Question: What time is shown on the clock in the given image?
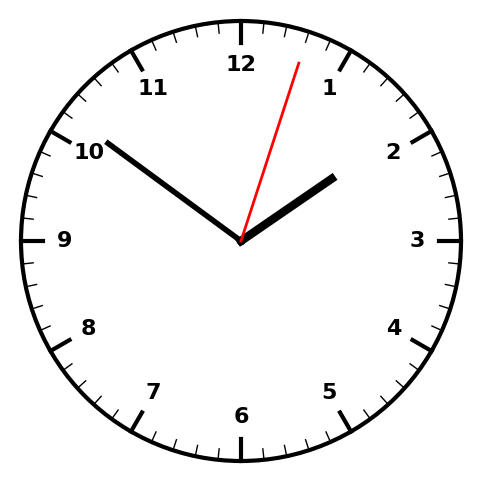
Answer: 01:51:03